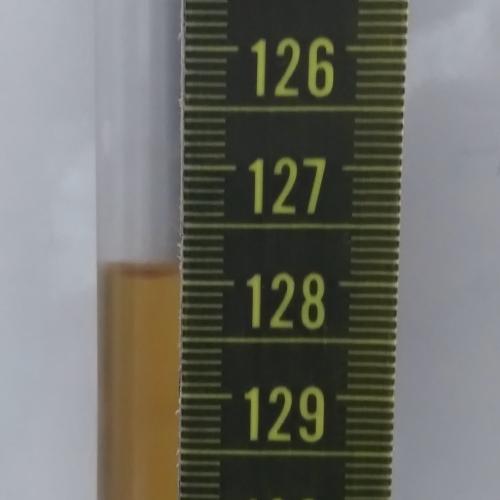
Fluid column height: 127.9 cm